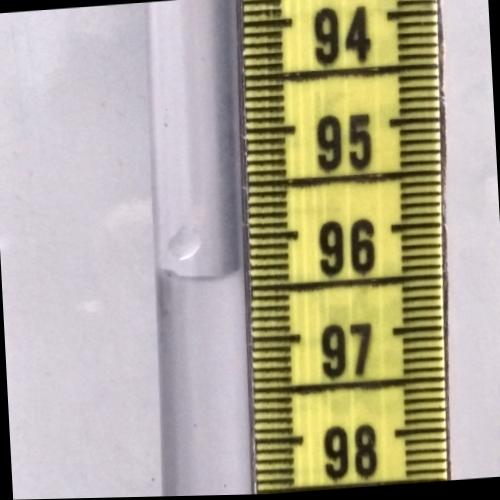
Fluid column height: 96.4 cm